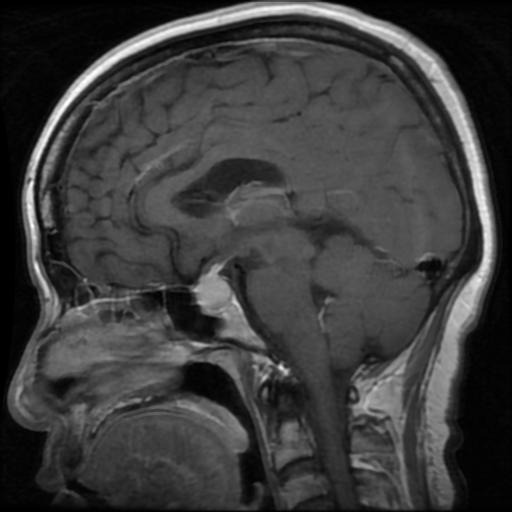
Label: pituitary